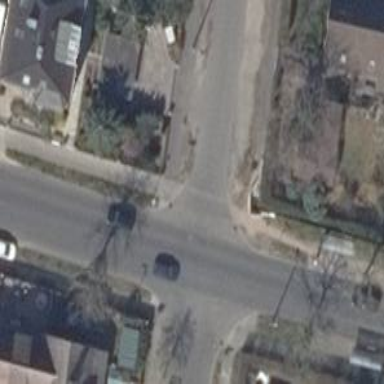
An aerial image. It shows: Unmarked road crossing.